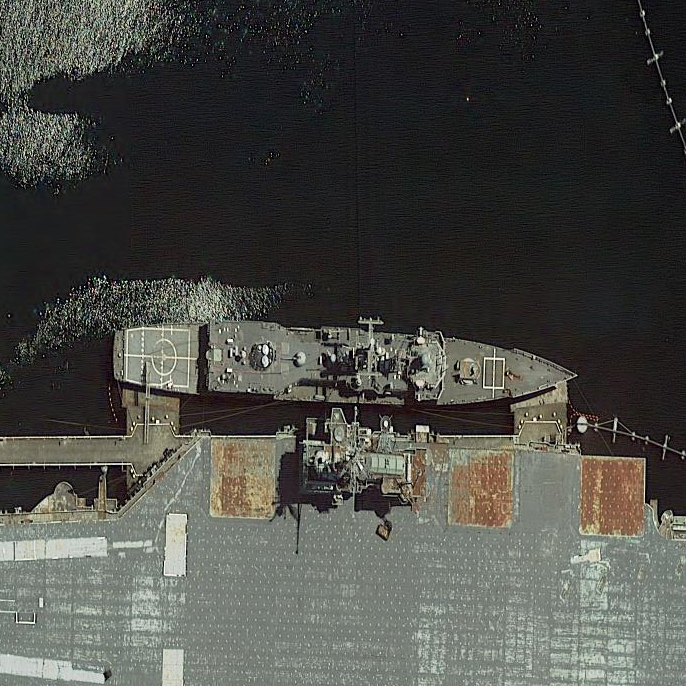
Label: Ticonderoga-class_cruiser